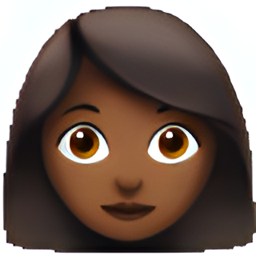
Name: woman
Emoji: 👩🏾
Group: People & Body
Sub-group: person